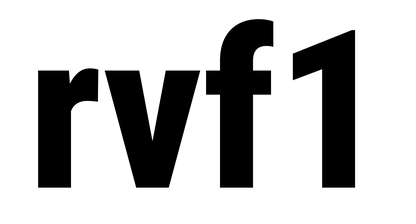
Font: Roboto_Condensed_ExtraBold